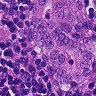
Metastatic tissue present: yes